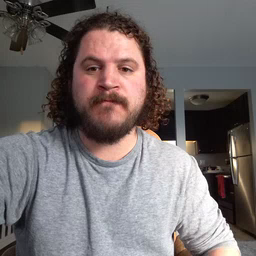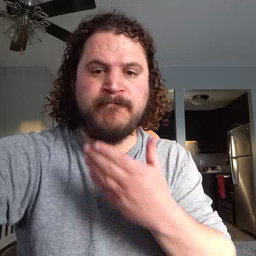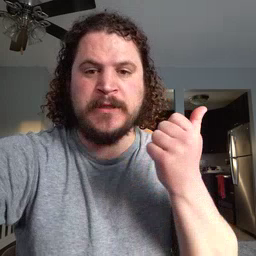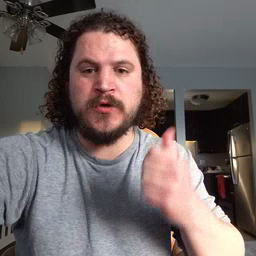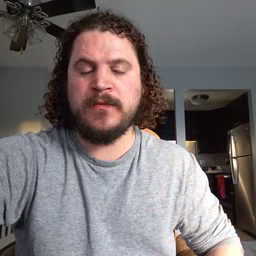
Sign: better